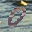
Label: 0